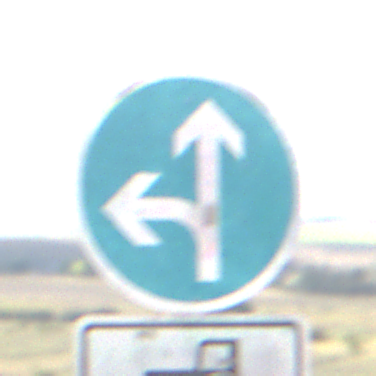
Verkehrszeichen: VorgeschriebeneFahrtrichtungGeradeausOderLinks
Zusatzzeichen unten: MehrspurigeFahrzeugeFrei8
Umgebung: Outdoor, Nature
Tageszeit: Midday
Wetter: PartlyCloudy
Licht: Natural
Jahreszeit: NotSpecified
Kontrast: HighContrast